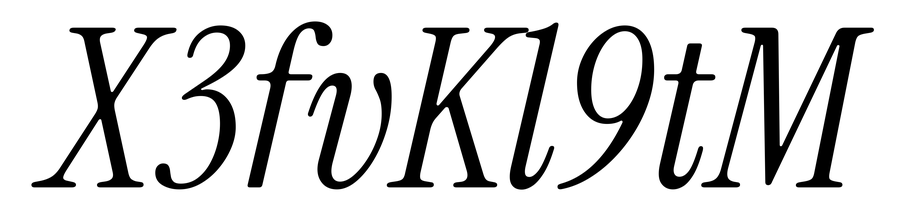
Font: InstrumentSerif-Italic